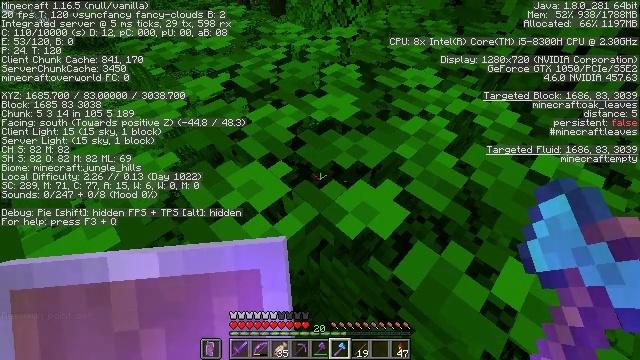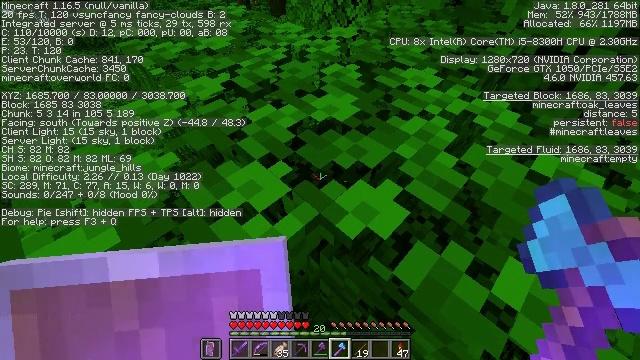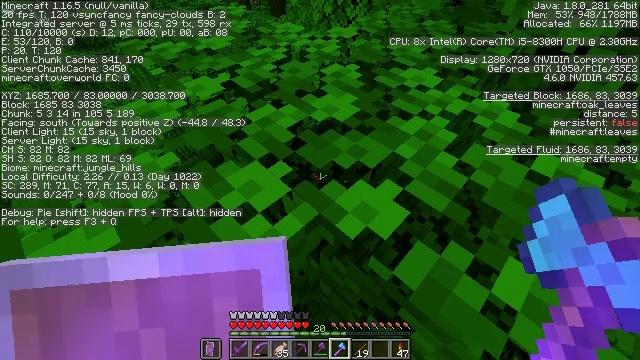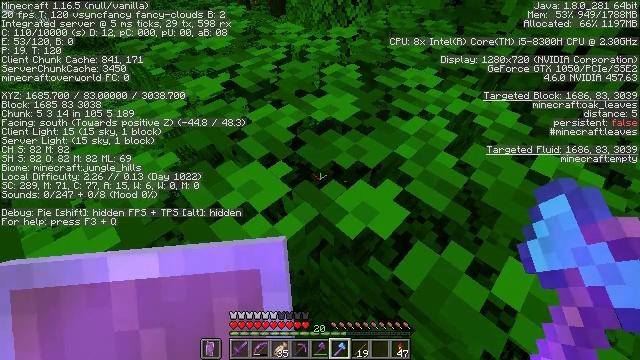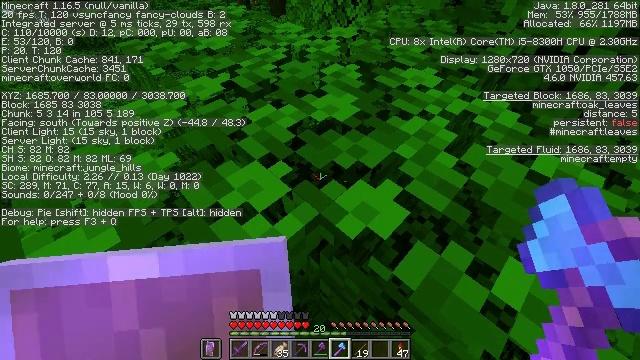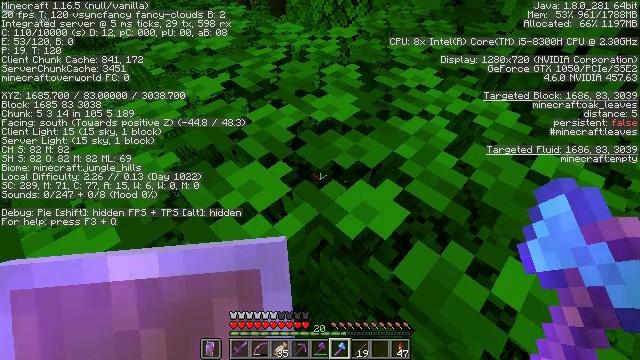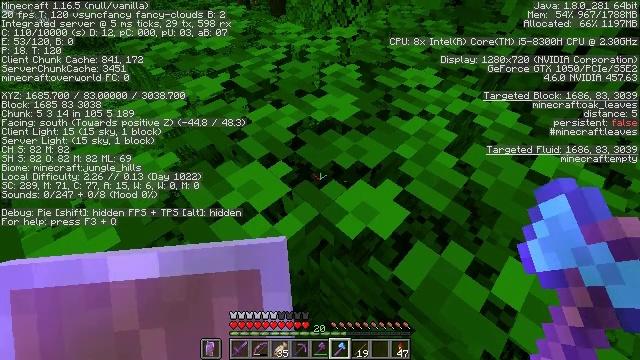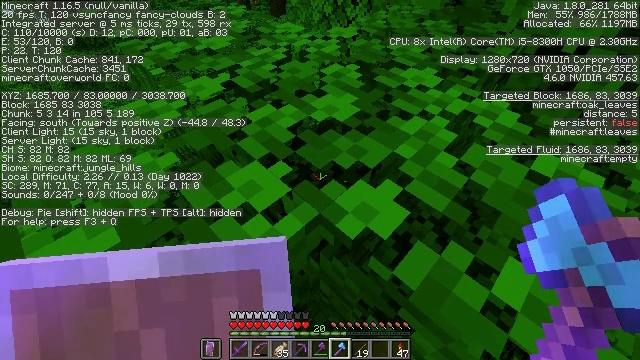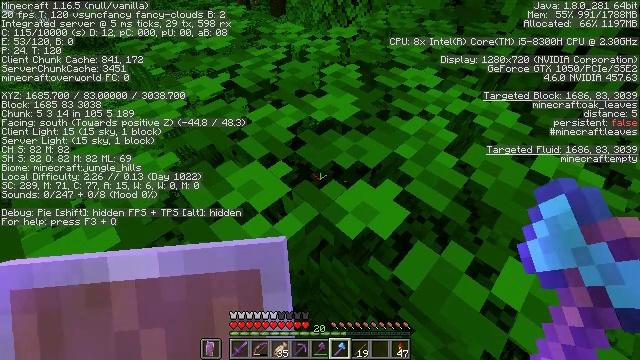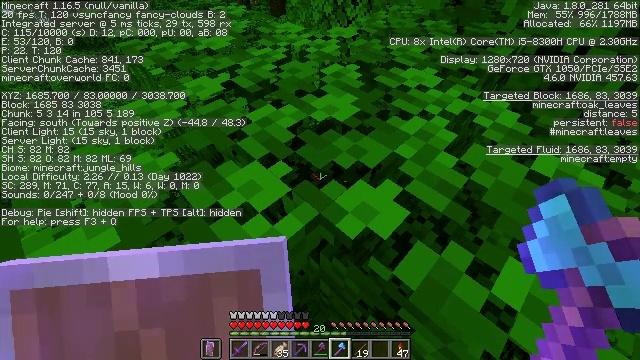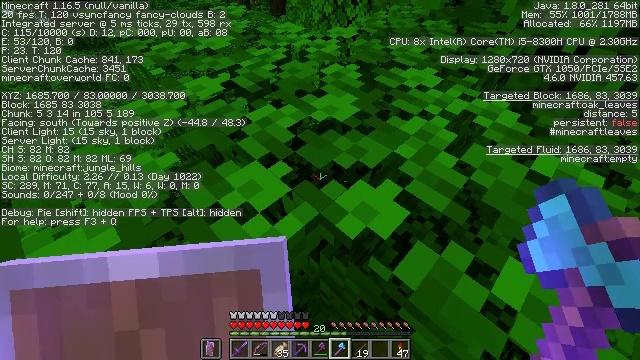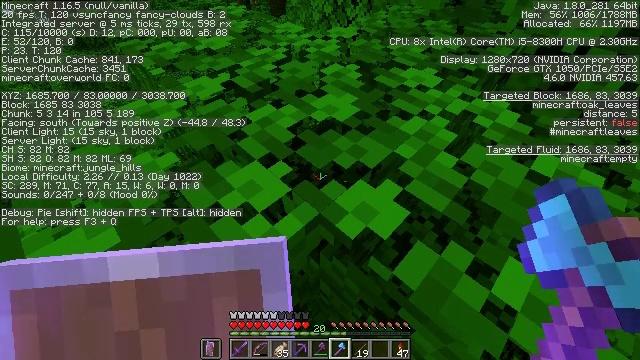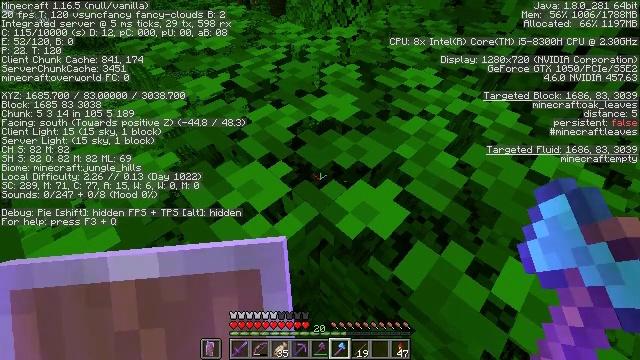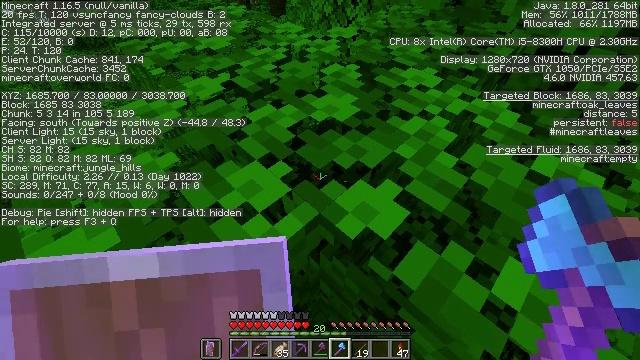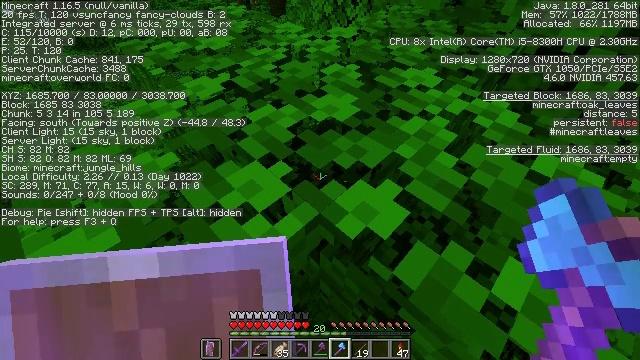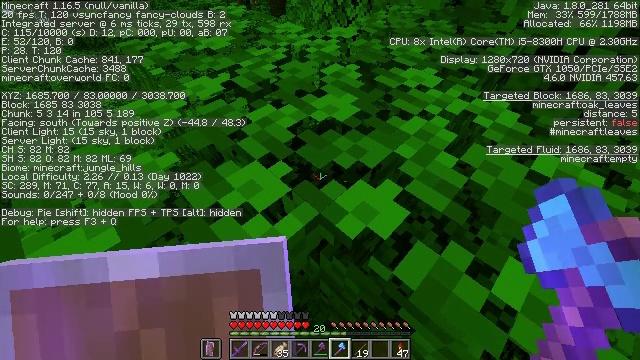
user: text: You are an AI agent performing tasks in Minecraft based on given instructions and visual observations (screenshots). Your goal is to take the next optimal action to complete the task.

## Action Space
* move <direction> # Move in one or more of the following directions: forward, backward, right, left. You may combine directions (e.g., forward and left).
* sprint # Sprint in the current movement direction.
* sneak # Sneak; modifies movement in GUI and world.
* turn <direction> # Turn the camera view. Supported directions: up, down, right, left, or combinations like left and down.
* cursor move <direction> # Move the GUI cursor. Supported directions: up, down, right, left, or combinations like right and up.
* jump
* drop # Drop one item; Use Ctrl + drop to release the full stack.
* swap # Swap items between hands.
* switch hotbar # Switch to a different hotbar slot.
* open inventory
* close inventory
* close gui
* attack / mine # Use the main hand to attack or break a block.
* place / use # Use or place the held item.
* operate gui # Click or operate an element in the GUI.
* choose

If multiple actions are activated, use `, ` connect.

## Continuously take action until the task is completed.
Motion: motion action
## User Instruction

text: Mine oak leaves.
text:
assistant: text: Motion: no_op
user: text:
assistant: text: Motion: no_op
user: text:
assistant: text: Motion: no_op
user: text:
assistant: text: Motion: no_op
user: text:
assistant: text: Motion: no_op
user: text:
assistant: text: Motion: no_op
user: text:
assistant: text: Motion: no_op
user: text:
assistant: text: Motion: no_op
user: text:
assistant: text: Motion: no_op
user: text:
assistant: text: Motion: no_op
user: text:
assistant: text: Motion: no_op
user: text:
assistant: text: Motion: no_op
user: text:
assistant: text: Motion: no_op
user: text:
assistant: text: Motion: no_op
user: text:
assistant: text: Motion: no_op
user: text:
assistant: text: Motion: no_op
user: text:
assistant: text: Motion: no_op
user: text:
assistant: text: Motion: no_op
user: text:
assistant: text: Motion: no_op
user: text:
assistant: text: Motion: no_op
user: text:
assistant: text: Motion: no_op
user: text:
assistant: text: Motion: no_op
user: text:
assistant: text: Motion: no_op
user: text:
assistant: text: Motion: no_op
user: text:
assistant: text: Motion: no_op
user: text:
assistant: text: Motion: no_op
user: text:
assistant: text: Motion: no_op
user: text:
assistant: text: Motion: no_op
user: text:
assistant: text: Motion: no_op
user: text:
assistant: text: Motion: no_op